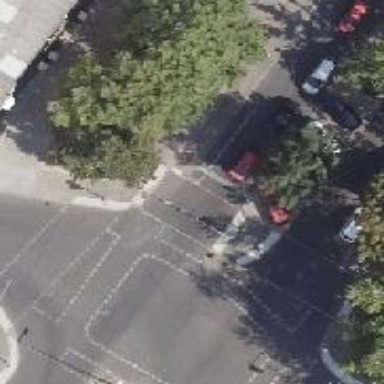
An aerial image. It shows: Crossing with traffic signals.